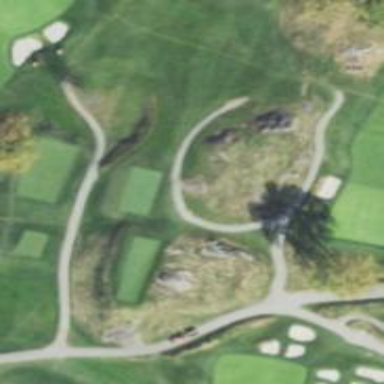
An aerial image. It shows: Footway that doubles as golf path.